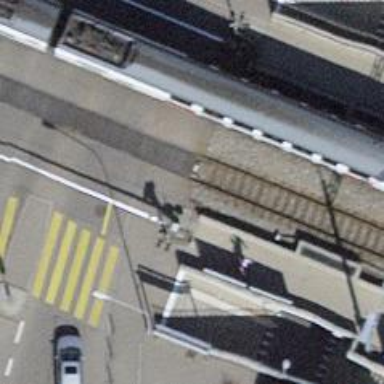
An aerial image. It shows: Railway crossing with barrier.